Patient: sex M, age 60
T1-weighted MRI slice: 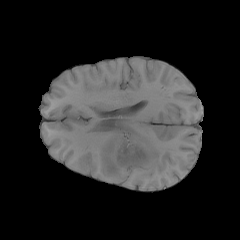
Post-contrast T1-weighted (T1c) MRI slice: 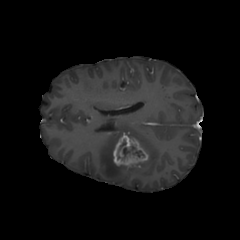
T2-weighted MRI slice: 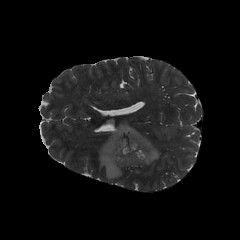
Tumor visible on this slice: yes
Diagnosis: Glioblastoma, IDH-wildtype
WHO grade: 4